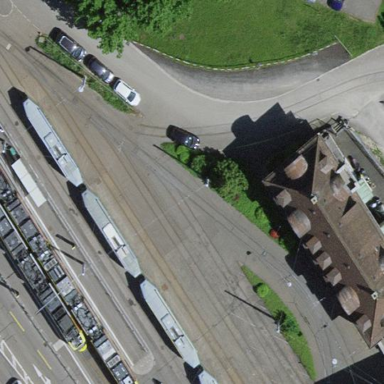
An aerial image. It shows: Platform for public transport with shelter. It serves trams and railways.